Question: I am very new to xml codings. I normally use android's graphical layout tools to design my views. But now I am facing problems designing the customized xml views. Below is an image of the design I'd like. Please suggest how can i design that. The space in between the different boxes also needs to be considered. If you can provide some xml code for this, it will be very helpful to me.

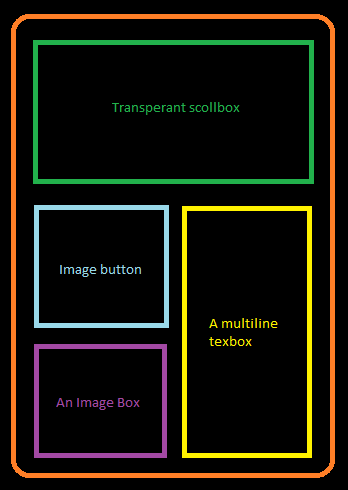
Answer: '''
<?xml version="1.0" encoding="utf-8"?>
<LinearLayout
xmlns:android="http://schemas.android.com/apk/res/android"
android:orientation="vertical"
android:layout_width="match_parent"
android:layout_height="match_parent">
<ScrollView android:layout_height="wrap_content" android:id="@+id/scrollView1" android:layout_width="match_parent">
<LinearLayout android:id="@+id/linearLayout1" android:layout_width="match_parent" android:layout_height="match_parent">
<TextView android:layout_width="wrap_content" android:layout_height="wrap_content" android:text="My Text View" android:id="@+id/textView1" android:textAppearance="?android:attr/textAppearanceLarge"></TextView>
</LinearLayout>
</ScrollView>
<LinearLayout android:layout_height="wrap_content" android:id="@+id/linearLayout2" android:layout_width="match_parent" android:orientation="horizontal">
<LinearLayout android:layout_height="wrap_content" android:id="@+id/linearLayout3" android:layout_weight="1" android:layout_width="fill_parent" android:orientation="vertical">
<ImageButton android:layout_height="wrap_content" android:id="@+id/imageButton1" android:src="@drawable/icon" android:layout_width="fill_parent"></ImageButton>
<ImageView android:id="@+id/imageView1" android:layout_height="wrap_content" android:src="@drawable/icon" android:layout_width="fill_parent"></ImageView>
</LinearLayout>
<EditText android:layout_width="fill_parent" android:layout_weight="1" android:text="abcdef" android:layout_height="wrap_content" android:id="@+id/editText1" android:inputType="textMultiLine">
<requestFocus></requestFocus>
</EditText>
</LinearLayout>
</LinearLayout>
'''
Adjust parameters according your need